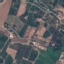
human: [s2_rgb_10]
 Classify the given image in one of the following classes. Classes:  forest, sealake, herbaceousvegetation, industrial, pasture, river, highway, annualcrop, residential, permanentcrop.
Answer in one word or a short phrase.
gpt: PermanentCrop